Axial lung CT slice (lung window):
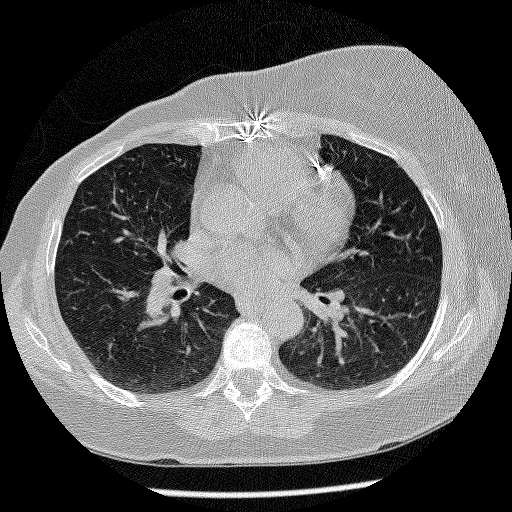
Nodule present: no